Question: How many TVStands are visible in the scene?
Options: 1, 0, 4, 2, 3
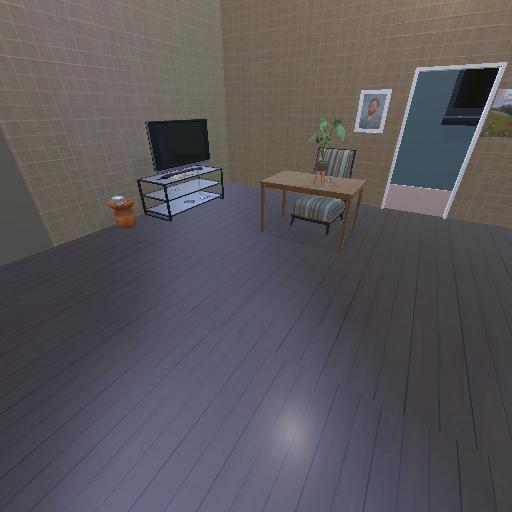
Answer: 1